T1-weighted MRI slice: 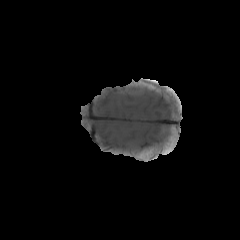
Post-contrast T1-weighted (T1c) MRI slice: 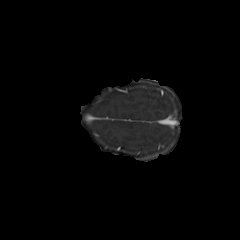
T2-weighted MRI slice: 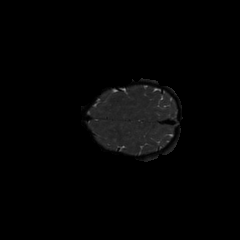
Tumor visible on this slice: no